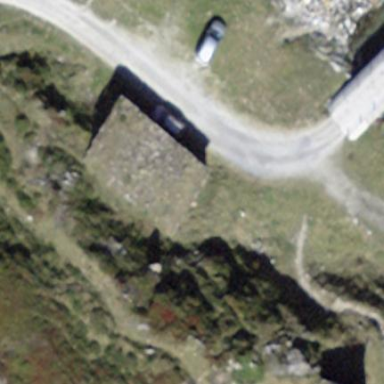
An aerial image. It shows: Shed.